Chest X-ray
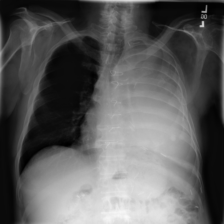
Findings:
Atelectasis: negative
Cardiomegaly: negative
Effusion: negative
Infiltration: negative
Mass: negative
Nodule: negative
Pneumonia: negative
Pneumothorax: negative
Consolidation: negative
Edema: negative
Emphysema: negative
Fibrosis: negative
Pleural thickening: negative
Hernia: negative